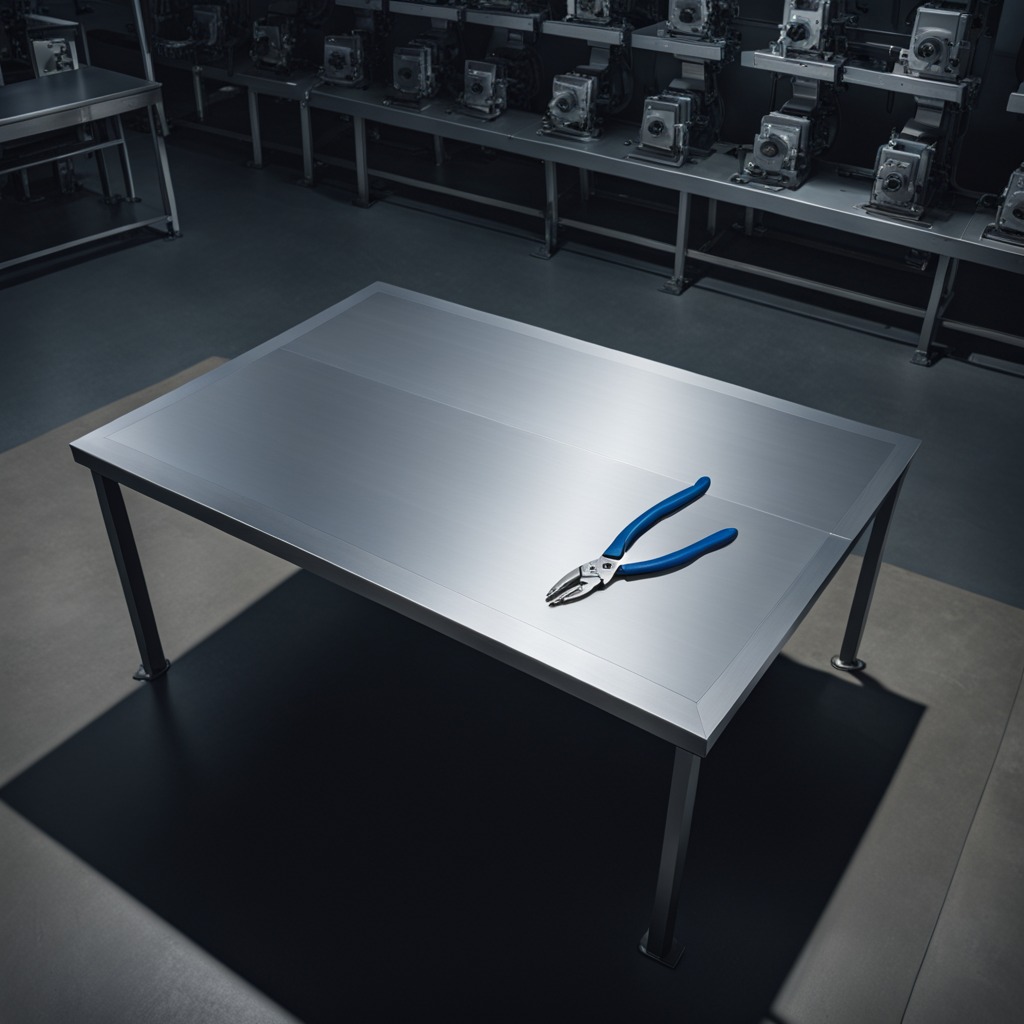
A plier is lying on the tabletop.